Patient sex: F
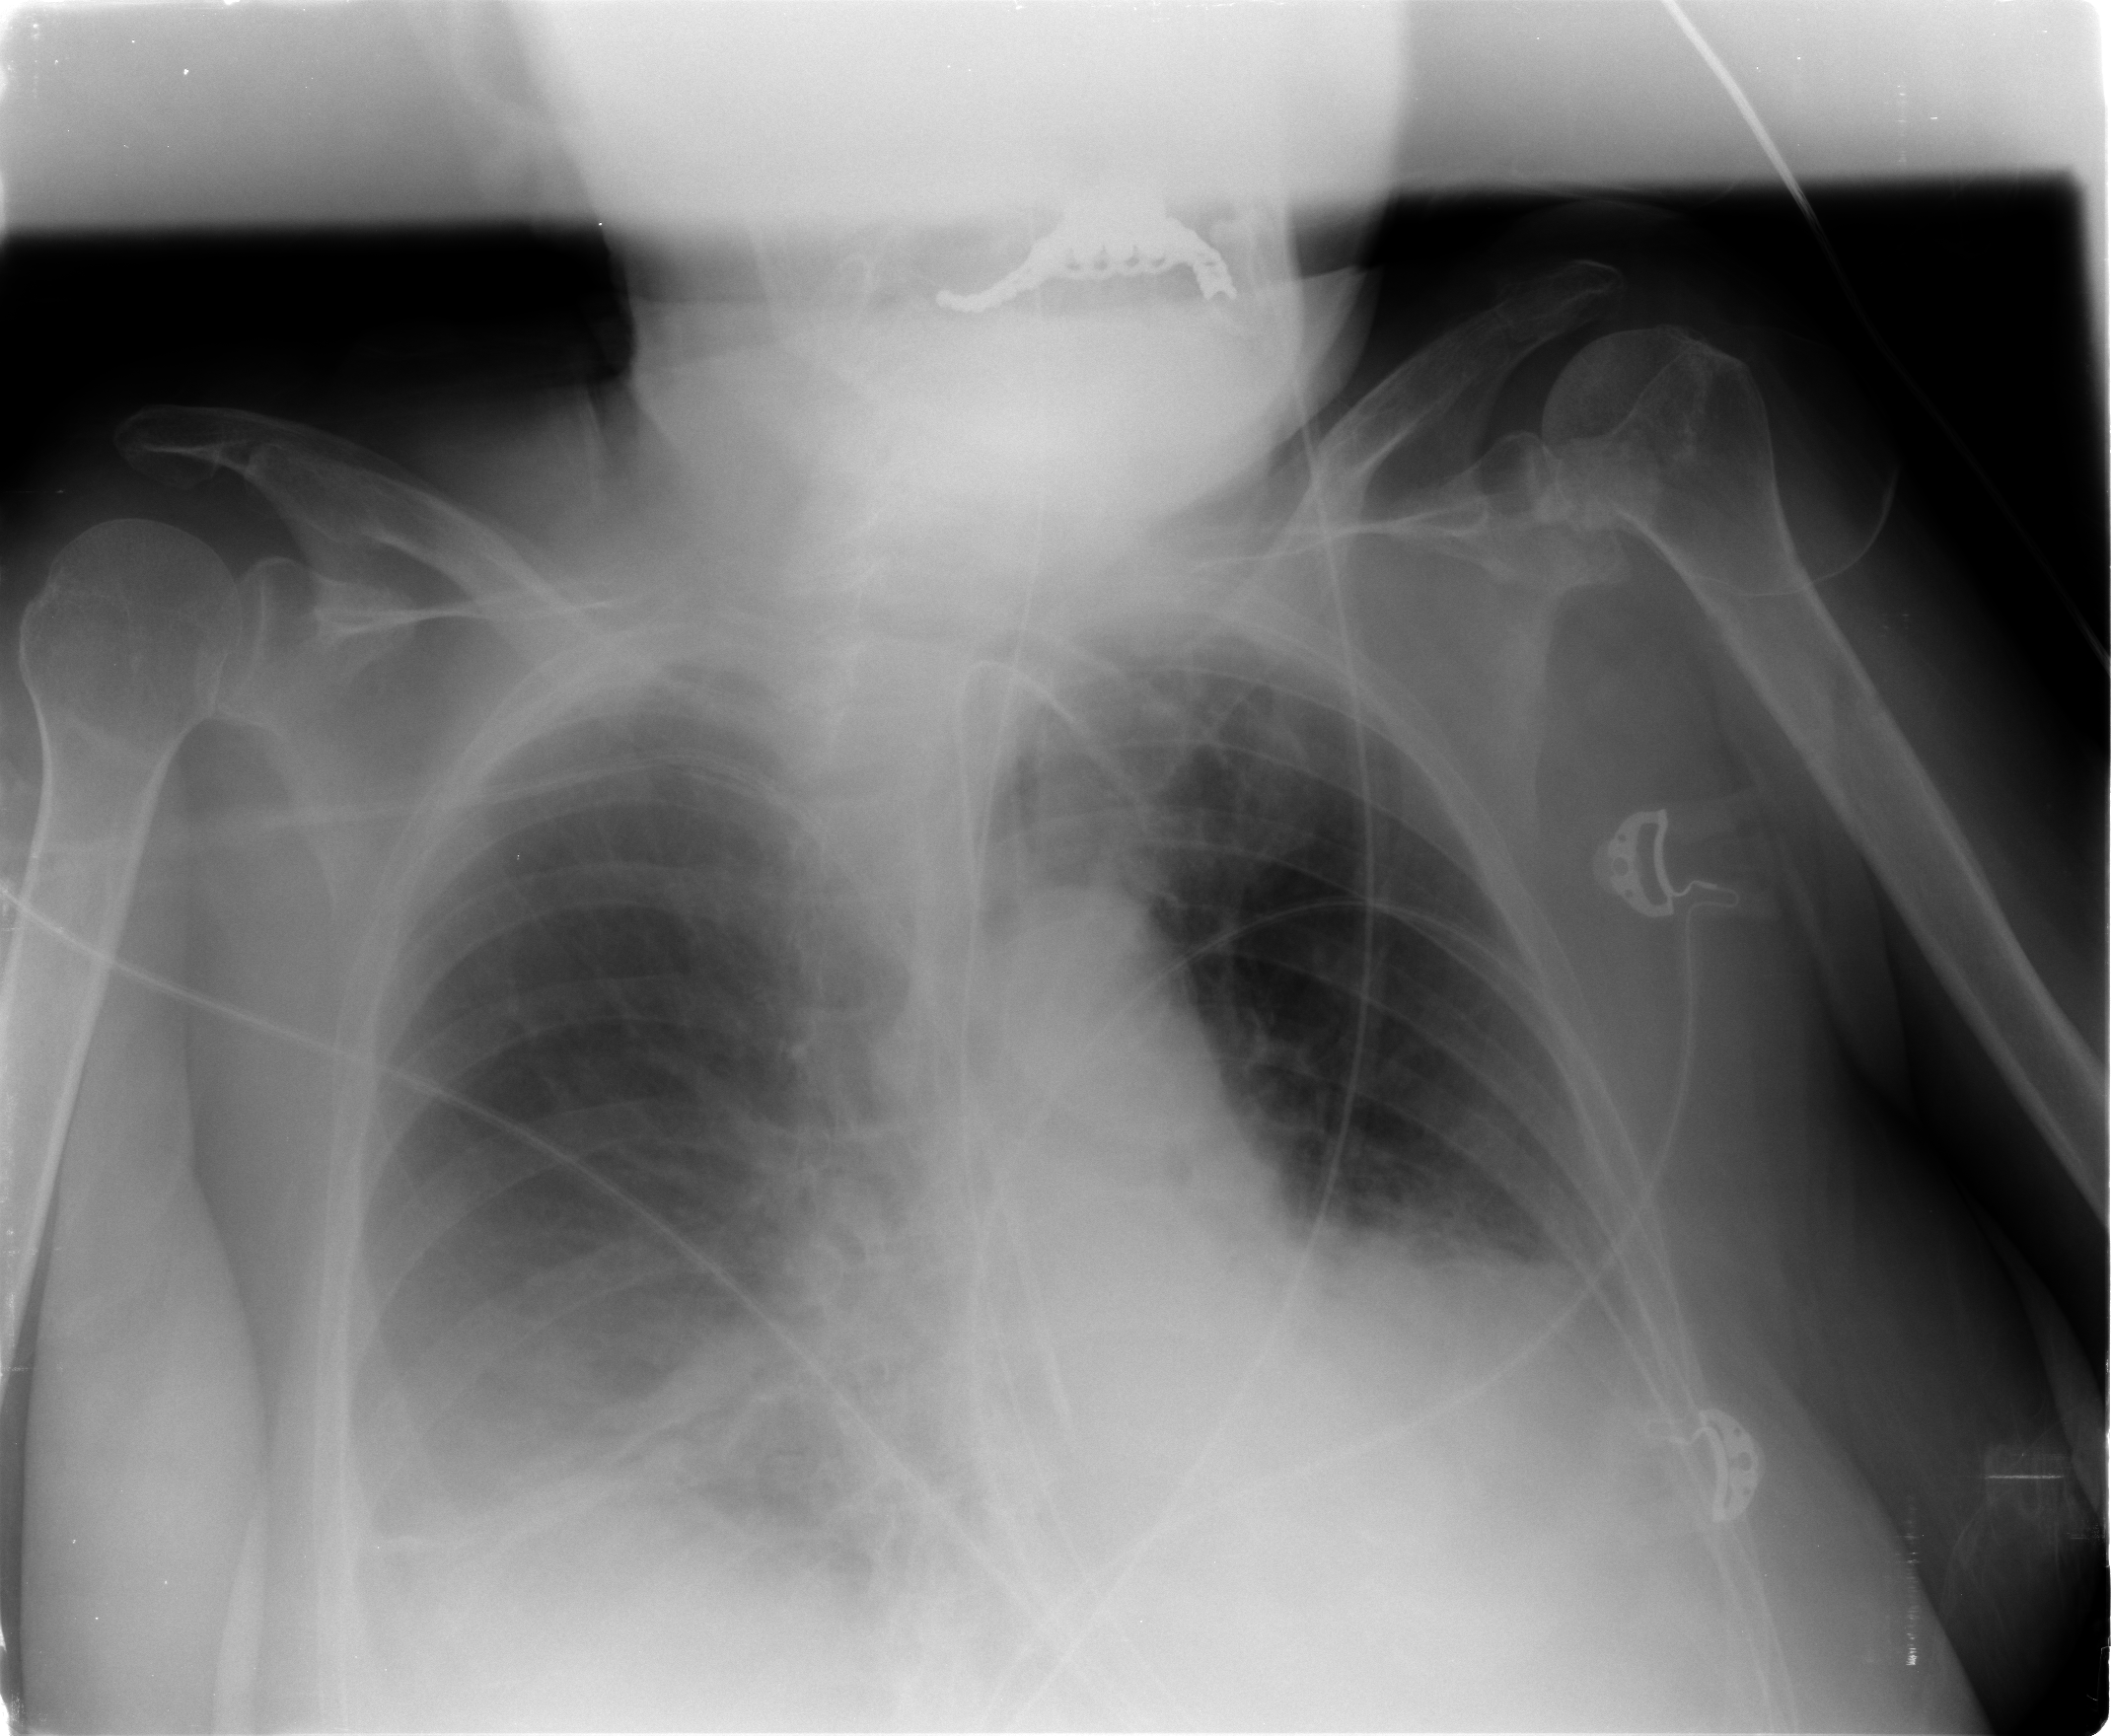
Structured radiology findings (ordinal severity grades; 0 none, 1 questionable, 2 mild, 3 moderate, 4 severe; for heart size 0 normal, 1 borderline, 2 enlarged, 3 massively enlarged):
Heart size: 0
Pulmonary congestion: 0
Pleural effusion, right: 1
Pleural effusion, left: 2
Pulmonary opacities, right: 2
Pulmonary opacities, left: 1
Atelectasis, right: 3
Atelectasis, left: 2